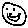
Label: smiley face